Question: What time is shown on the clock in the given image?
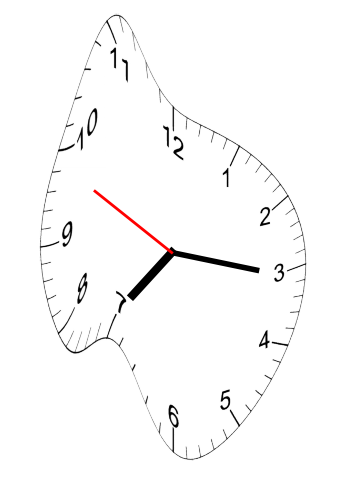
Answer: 07:15:49